Aerial crown-view tile of a tropical tree (Barro Colorado Island, Panama), acquired 20250818:
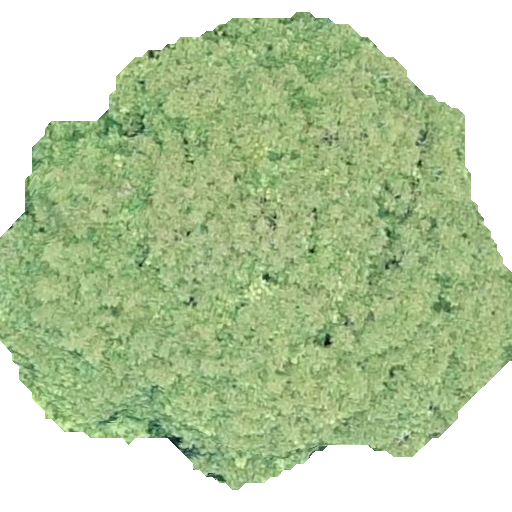
Species: Dipteryx oleifera
GBIF accepted scientific name: Dipteryx oleifera
Crown area: 259.146 m²